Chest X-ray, PA view. Patient: 65 years old, sex M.
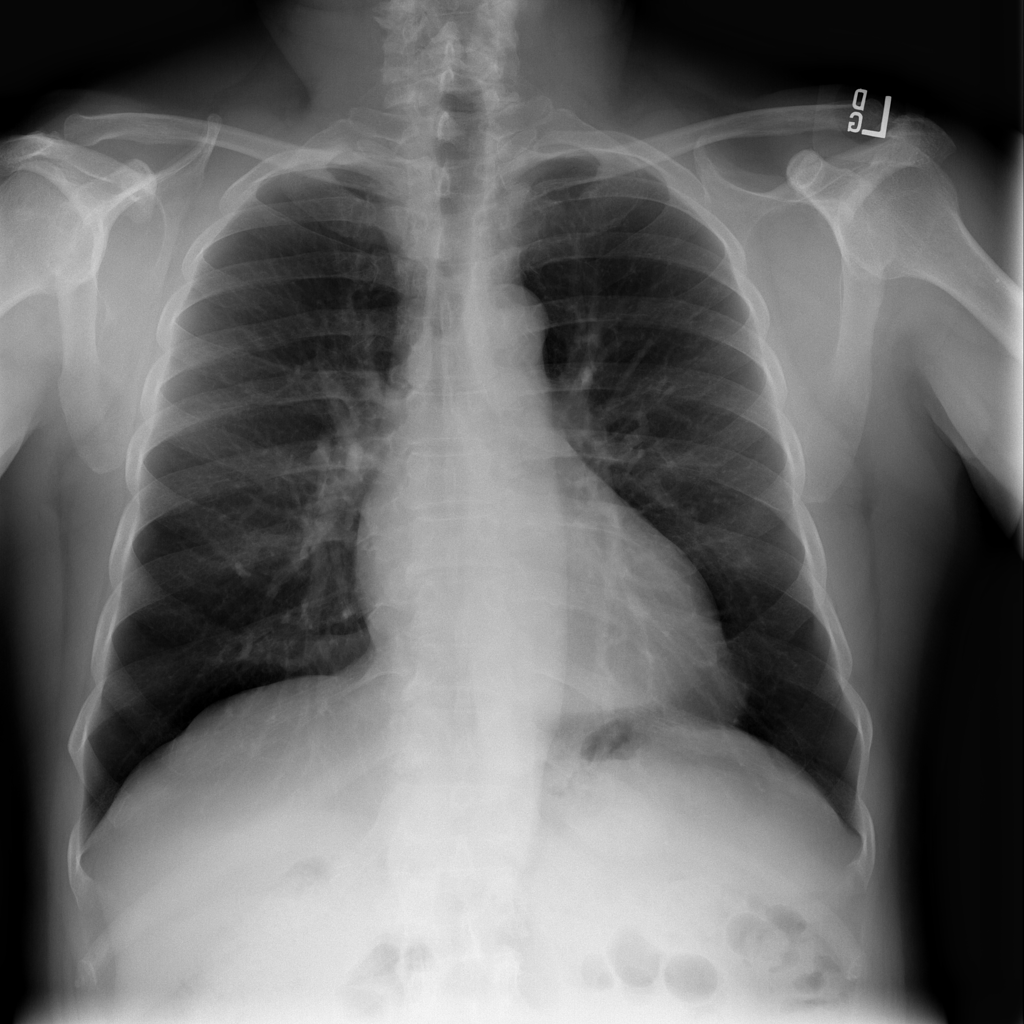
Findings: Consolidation